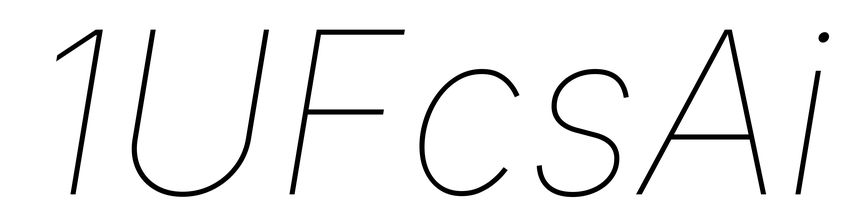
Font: Inter-Italic_Thin_Italic